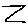
Label: zigzag